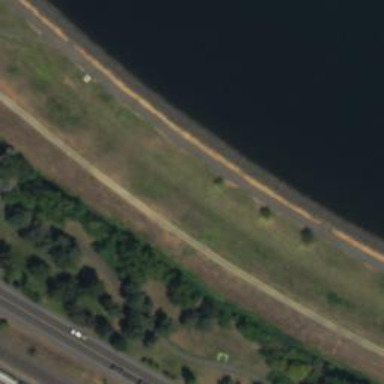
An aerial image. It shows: Path with asphalt surface running alongside embankment.